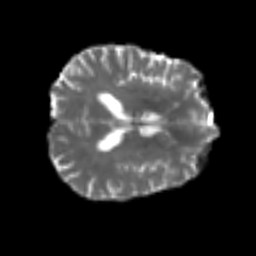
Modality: T2w
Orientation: axial
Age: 72
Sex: male
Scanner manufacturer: siemens
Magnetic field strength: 3 T
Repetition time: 4.987 s
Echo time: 0.0792 s